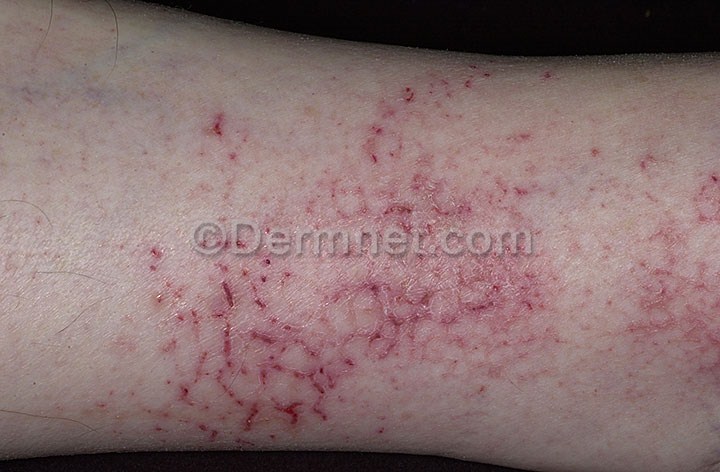
Disease: Eczema Photos